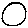
Label: circle